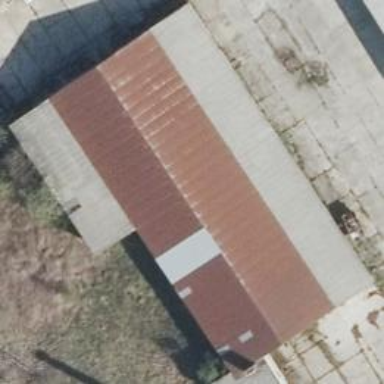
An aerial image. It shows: Farm auxiliary building.